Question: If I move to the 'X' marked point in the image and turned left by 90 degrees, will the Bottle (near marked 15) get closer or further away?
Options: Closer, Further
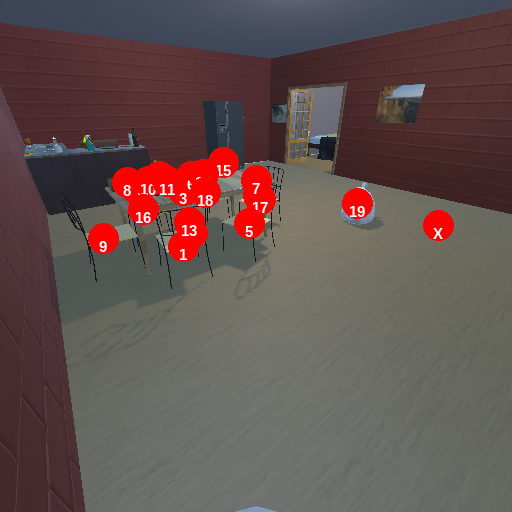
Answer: Closer